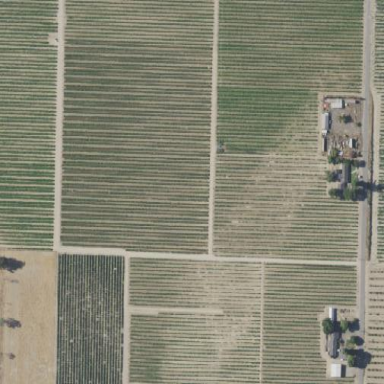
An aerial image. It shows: Vineyard growing grapes.